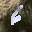
Label: 6